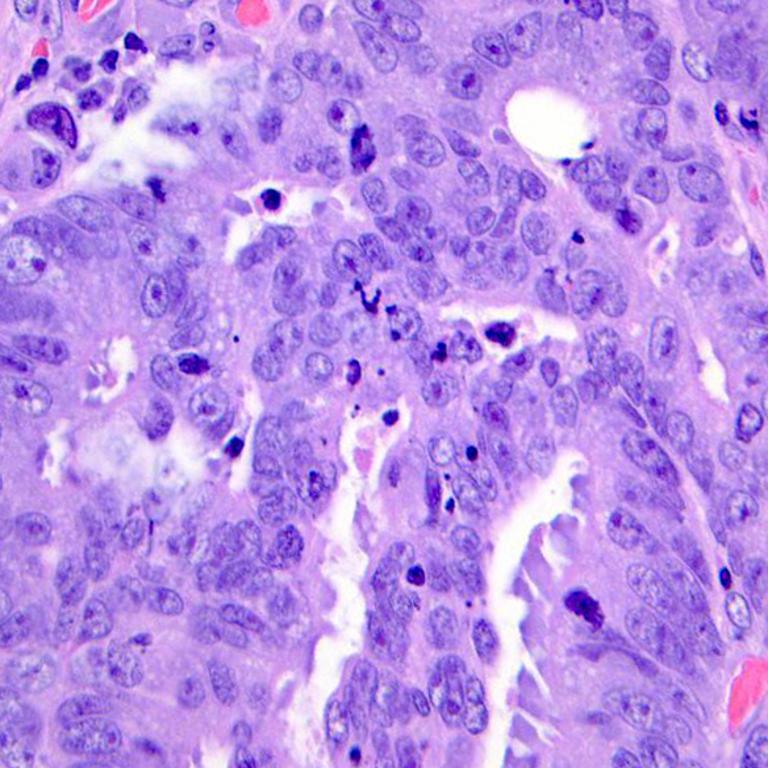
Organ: colon
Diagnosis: adenocarcinomas